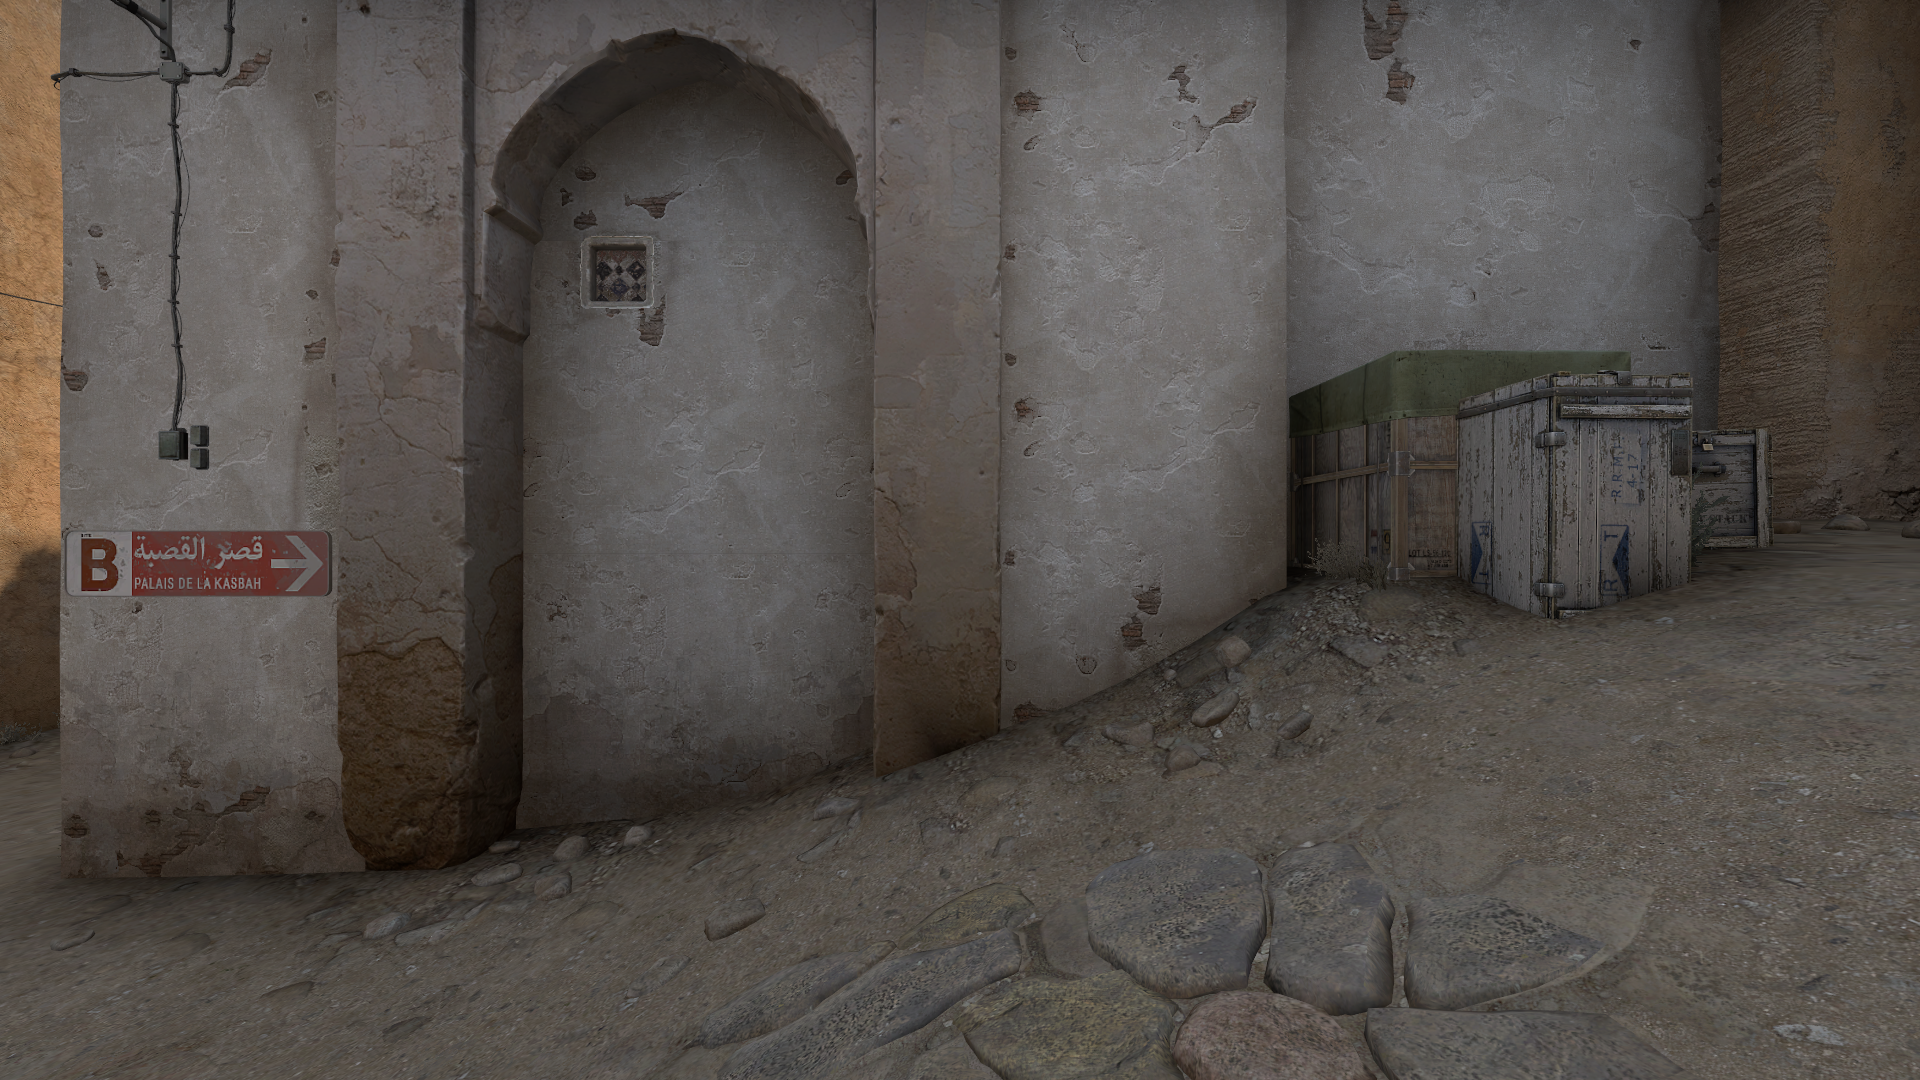
Map: de_dust2